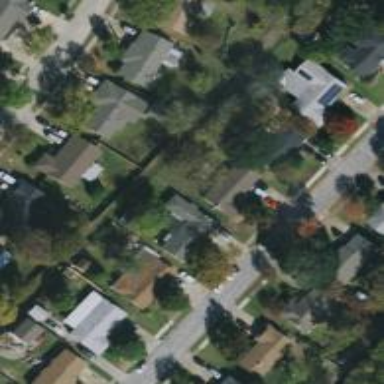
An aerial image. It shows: Alley classified as service road.